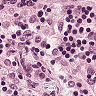
Metastatic tissue present: no